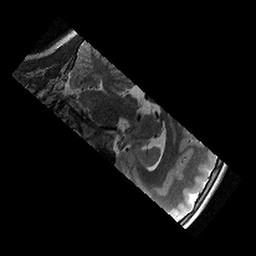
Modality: T2w
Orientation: sagittal
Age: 10
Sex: female
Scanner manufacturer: siemens
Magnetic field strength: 3 T
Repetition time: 9.23 s
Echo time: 0.067 s